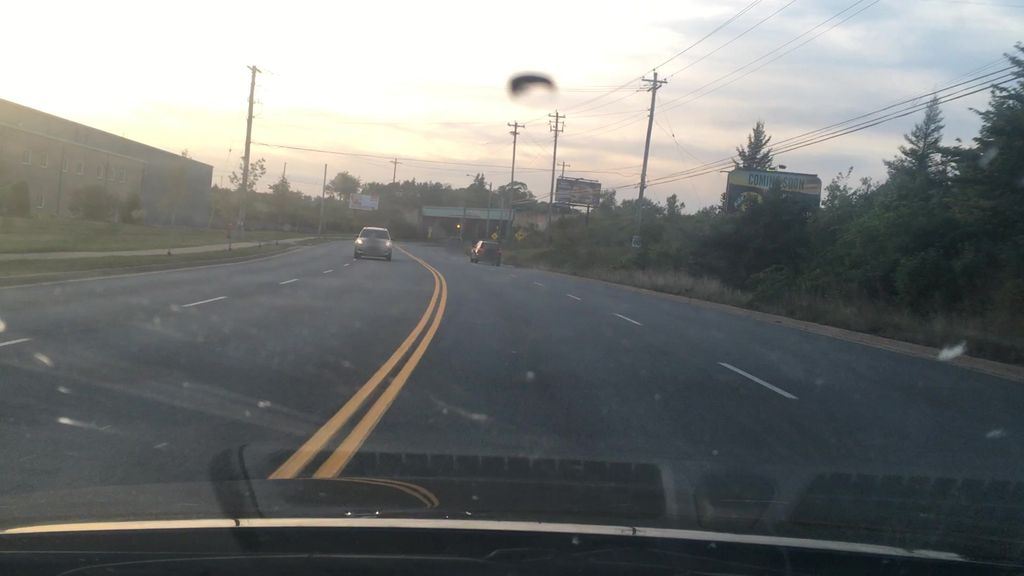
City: halifax